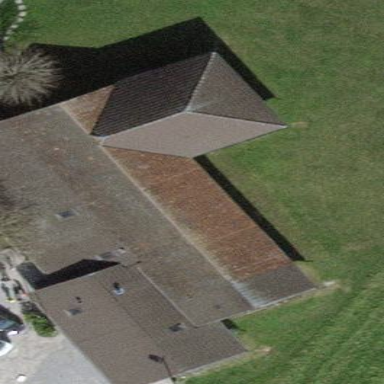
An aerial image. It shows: Shooting club building.